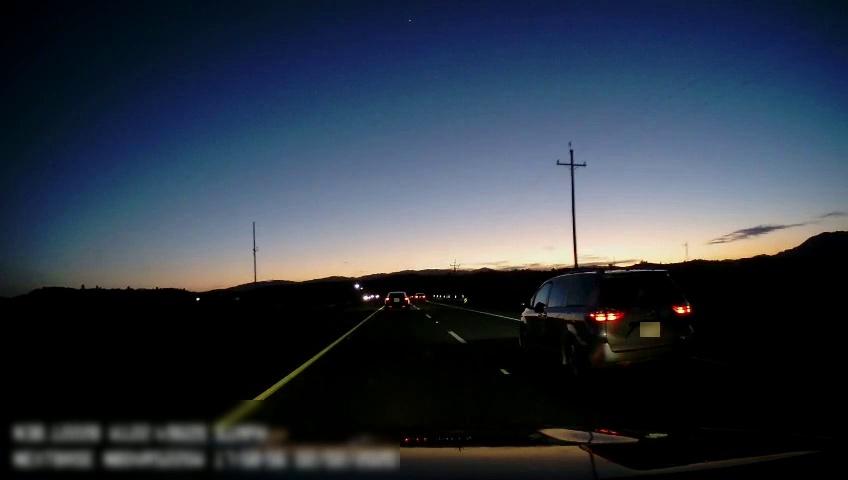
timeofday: Dusk/Dawn/Twilight
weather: Sunny
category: Drivable Space
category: Vehicles | SUV
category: Vehicles | SUV
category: Vehicles | SUV
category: Lanes | Current Lane
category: Lanes | Current Lane
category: Lanes | Current Lane